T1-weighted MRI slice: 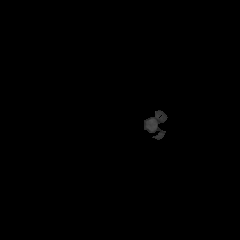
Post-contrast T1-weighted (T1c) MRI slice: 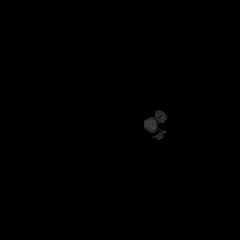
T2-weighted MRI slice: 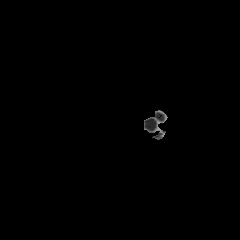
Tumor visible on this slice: no